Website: home-depot
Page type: delivery-shipping
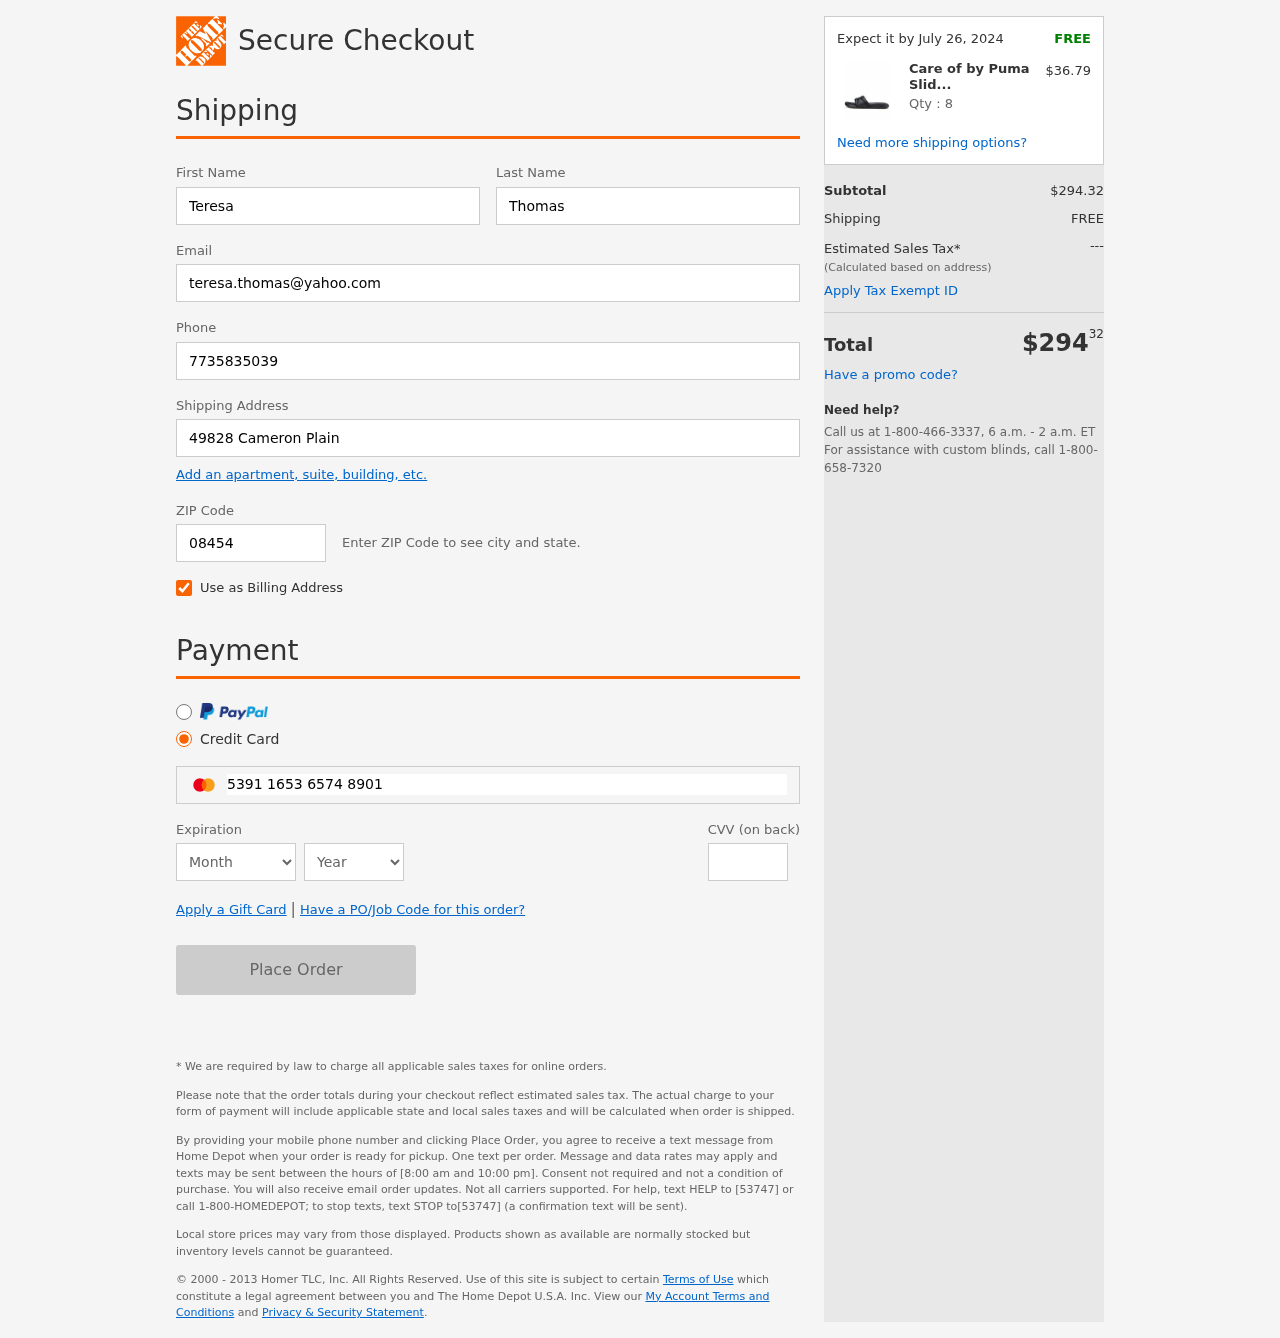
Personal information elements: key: PII_CARD_CVV
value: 549
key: PII_CARD_EXPIRY_MONTH
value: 10
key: PII_CARD_EXPIRY_YEAR
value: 30
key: PII_CARD_NUMBER
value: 5391 1653 6574 8901
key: PII_EMAIL
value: teresa.thomas@yahoo.com
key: PII_FIRSTNAME
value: Teresa
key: PII_LASTNAME
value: Thomas
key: PII_PHONE
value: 7735835039
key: PII_POSTCODE
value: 08454
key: PII_STREET
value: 49828 Cameron Plain
Product elements: key: PRODUCT1_NAME
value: Care of by Puma Slide 2 Women's Flip Flops
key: PRODUCT1_PRICE
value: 36.79
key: PRODUCT1_QUANTITY
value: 8
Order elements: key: ORDER_DELIVERY_DATE
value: Expect it by July 26, 2024
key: ORDER_SUBTOTAL
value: $294.32
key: ORDER_SHIPPING_COST
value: FREE
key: ORDER_TOTAL
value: $29432